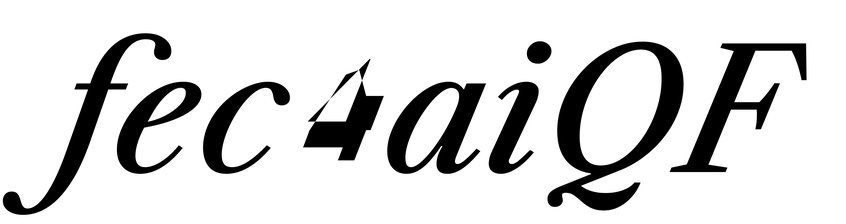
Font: LibreCaslonText-Italic_Medium_Italic